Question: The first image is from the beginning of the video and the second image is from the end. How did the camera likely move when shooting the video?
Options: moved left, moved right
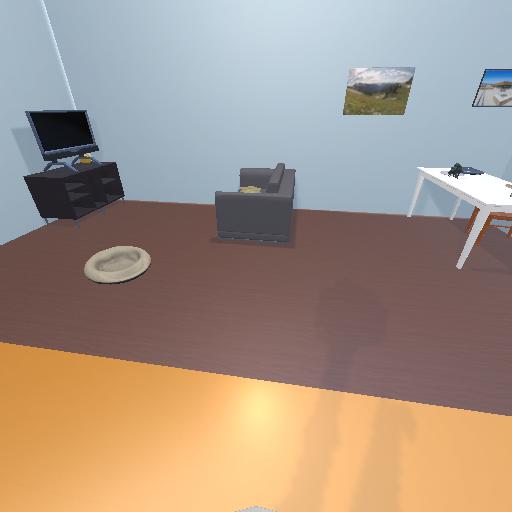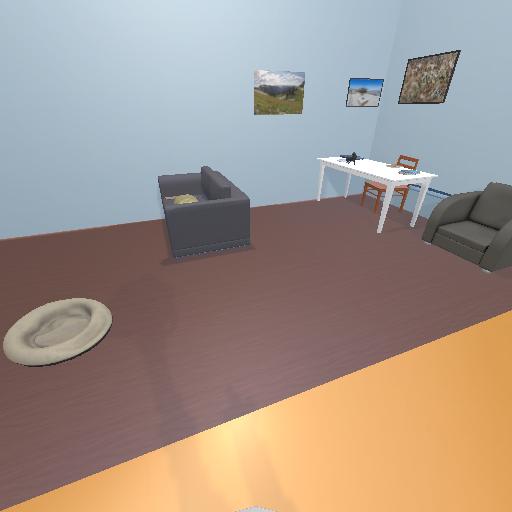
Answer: moved left